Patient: sex M, age 58
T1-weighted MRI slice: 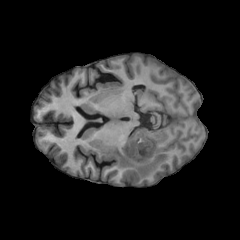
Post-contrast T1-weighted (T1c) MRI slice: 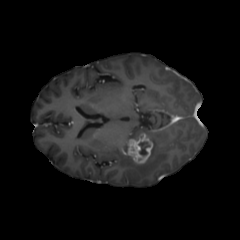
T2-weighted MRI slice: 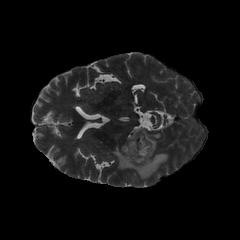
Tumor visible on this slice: yes
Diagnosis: Glioblastoma, IDH-wildtype
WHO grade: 4